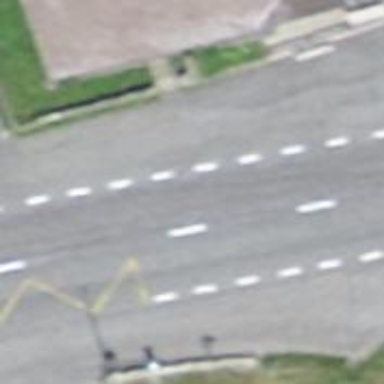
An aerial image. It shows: Public transport stop position.